Interaction volume radius: 5 \u00c5
Interaction volume height: 20 \u00c5
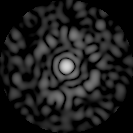
Disorder parameter: 0.8578